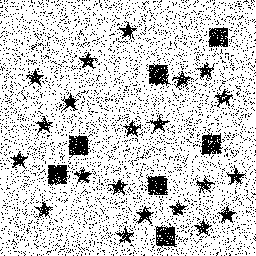
Squares: 7
Triangles: 0
Stars: 21
Total shapes: 28